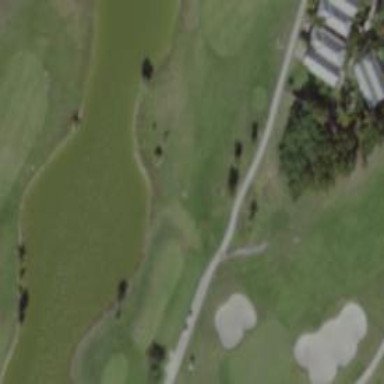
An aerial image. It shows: Golf cartpath that is also road path.